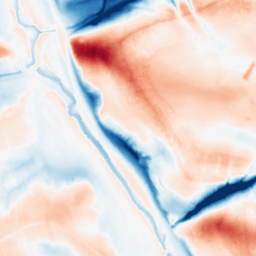
Category: classical
Decomposition family: gaussian_anisotropic
Decomposition parameters: sigma_x: 5
sigma_y: 20
Upsampling method: bilinear
Upsampling parameters: scale: 2
Upsampling scale: 2